Field crop: tomato
Growth stage: 1
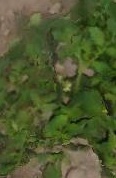
Species: tomato